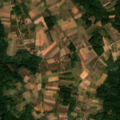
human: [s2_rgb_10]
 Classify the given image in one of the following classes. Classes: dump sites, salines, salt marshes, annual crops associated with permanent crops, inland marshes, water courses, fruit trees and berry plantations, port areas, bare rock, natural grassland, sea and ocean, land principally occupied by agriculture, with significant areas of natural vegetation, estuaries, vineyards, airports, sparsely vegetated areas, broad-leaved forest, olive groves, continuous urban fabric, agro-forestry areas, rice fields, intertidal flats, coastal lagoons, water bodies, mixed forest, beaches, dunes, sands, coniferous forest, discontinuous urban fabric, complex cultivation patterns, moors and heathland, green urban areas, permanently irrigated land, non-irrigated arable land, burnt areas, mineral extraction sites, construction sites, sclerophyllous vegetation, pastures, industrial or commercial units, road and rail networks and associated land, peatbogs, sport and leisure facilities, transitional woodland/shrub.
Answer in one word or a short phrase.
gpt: complex cultivation patterns, land principally occupied by agriculture, with significant areas of natural vegetation, broad-leaved forest